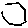
Label: hexagon